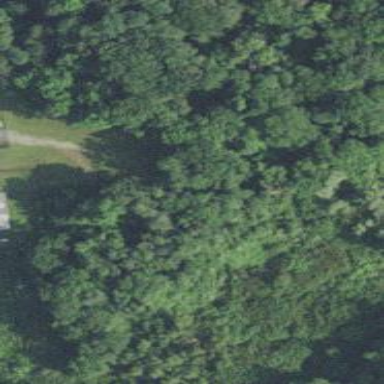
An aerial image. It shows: Mixed woodland with various types of leaves.